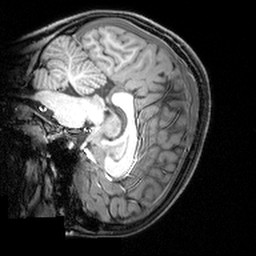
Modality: T1w
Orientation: sagittal
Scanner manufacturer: siemens
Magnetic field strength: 3 T
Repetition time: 1.9 s
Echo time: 0.00397 s